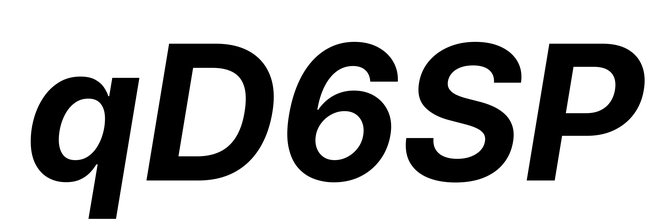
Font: Inter-Italic_Bold_Italic